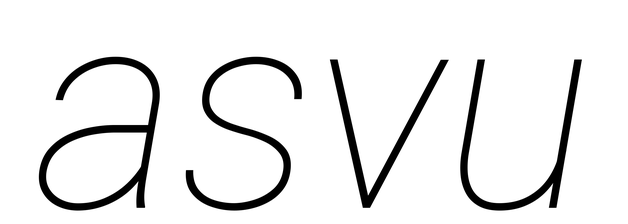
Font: Roboto-Italic_Thin_Italic